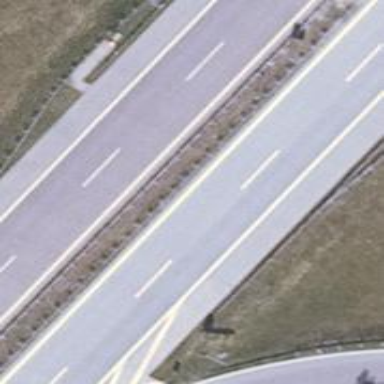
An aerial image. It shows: Asphalt motorway.